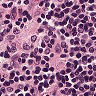
Metastatic tissue present: no